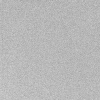
Atmospheric dust classification: dusty